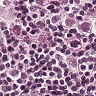
Metastatic tissue present: yes